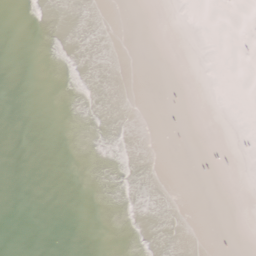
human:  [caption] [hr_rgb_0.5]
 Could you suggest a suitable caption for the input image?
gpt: The sea water melt into the sand beach .

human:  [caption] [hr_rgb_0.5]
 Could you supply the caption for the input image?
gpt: This is a beach with blue-green sea and white sand .

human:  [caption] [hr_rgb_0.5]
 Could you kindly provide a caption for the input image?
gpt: The sand beach mixed with the waters .

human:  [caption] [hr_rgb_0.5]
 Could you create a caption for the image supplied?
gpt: The sea water melt into the sand beach .

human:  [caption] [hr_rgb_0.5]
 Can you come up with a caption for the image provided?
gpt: The white sand beach melt into the sea .